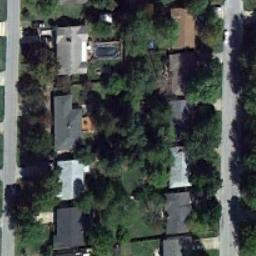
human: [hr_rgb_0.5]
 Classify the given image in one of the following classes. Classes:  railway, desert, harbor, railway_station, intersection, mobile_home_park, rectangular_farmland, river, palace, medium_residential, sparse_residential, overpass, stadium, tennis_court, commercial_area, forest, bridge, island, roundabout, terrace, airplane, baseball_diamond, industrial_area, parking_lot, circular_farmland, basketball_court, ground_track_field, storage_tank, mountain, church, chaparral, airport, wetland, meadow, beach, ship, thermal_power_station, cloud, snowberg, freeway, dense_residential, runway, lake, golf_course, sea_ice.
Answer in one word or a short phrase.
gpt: medium_residential